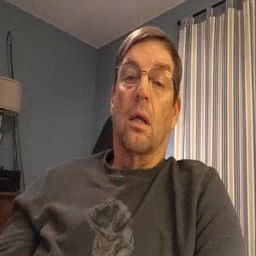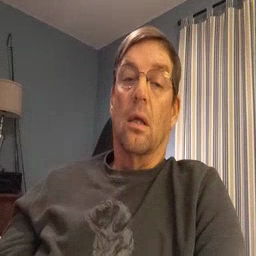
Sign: toy